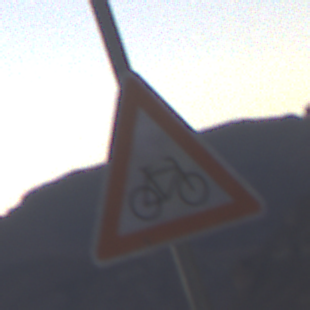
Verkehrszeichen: RadverkehrLinks
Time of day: Dusk
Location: Outdoor (Nature)
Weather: Clear
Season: NotSpecified
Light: Natural